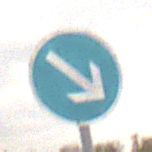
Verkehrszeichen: VorgeschriebeneVorbeifahrtRechts
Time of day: MorningAfternoon
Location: Outdoor (Nature)
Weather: Overcast
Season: NotSpecified
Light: Natural